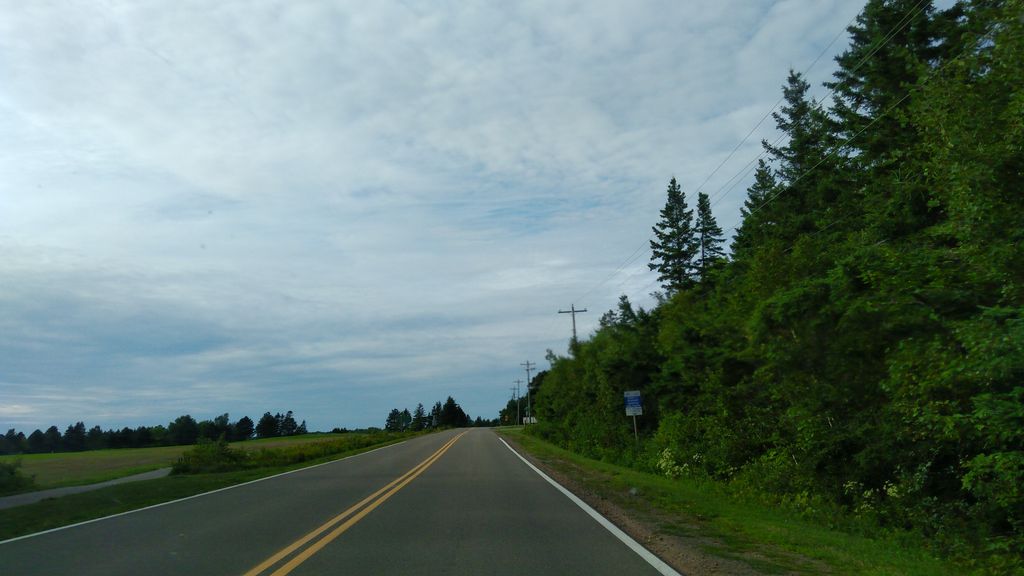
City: charlottetown